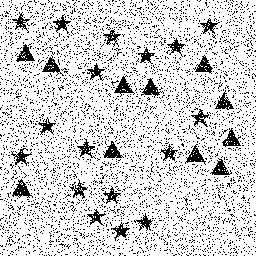
Squares: 0
Triangles: 11
Stars: 17
Total shapes: 28